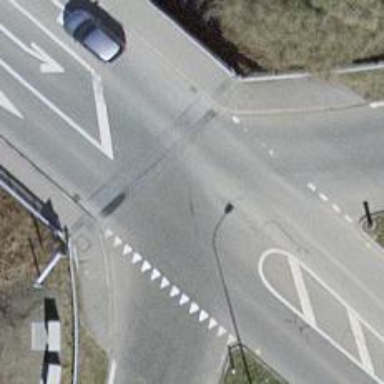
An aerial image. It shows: Primary road with asphalt surface.